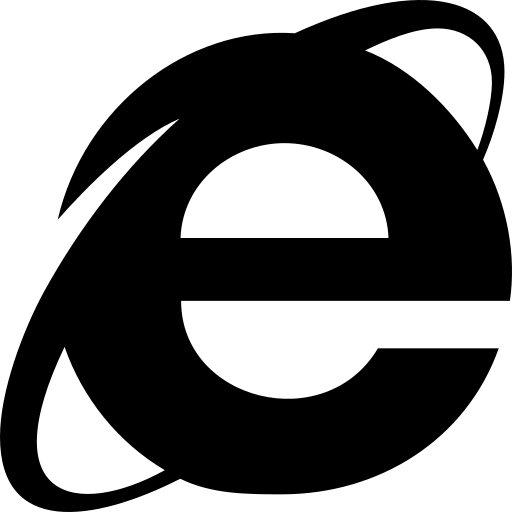
Tags: icon, FontAwesome, fa-icon, brand, internet, explorer